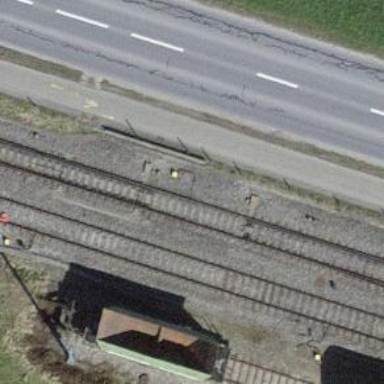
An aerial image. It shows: Railway switch.